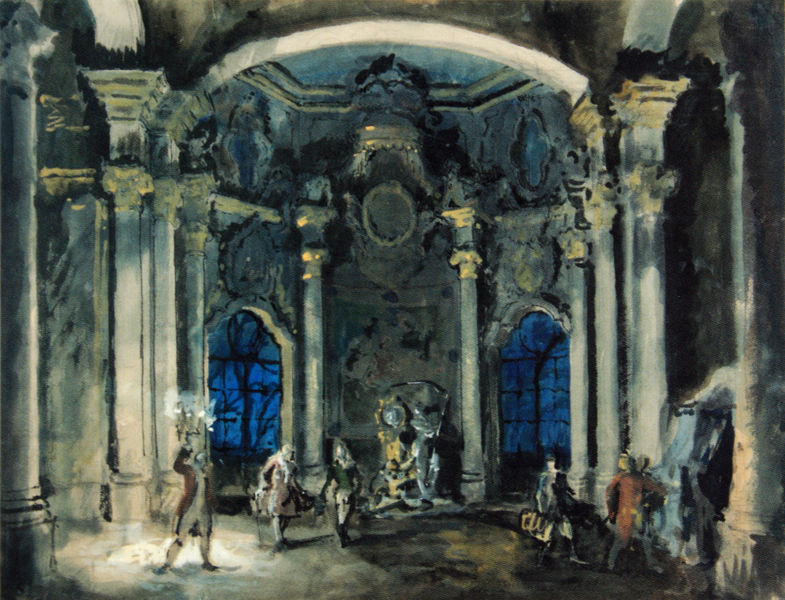
Titel: Bühnenbild für Palastinnenraum im Ballett "Le Pavillon d'Armide" (Szene 1 und 3)
Künstler: Alexandre Benois
Standort: St. Petersburg
Institution: "Constantin" International Charity Foundation
Schlagwörter: blau, schatten, menschen, fenster, raum, säulen, weiss, malerei, barock, diener, vorhang, kirche, dunkelheit, personen, rokoko, düster, bogen, kuppel, thron, verzierung, halle, scheiben, büme, schloß, schatte, lichtschein